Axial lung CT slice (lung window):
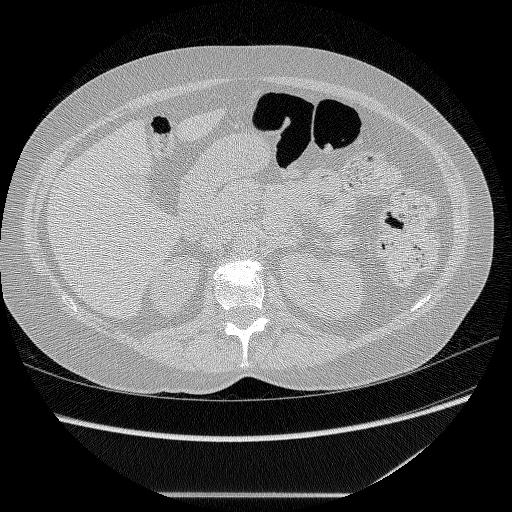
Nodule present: no